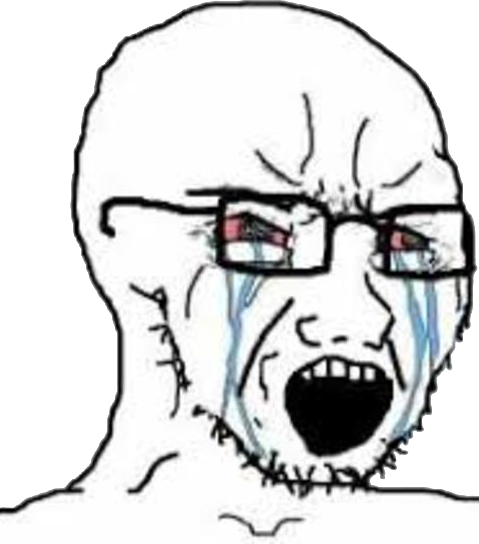
Label: 5_Soyjak